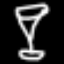
Label: hourglass